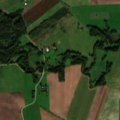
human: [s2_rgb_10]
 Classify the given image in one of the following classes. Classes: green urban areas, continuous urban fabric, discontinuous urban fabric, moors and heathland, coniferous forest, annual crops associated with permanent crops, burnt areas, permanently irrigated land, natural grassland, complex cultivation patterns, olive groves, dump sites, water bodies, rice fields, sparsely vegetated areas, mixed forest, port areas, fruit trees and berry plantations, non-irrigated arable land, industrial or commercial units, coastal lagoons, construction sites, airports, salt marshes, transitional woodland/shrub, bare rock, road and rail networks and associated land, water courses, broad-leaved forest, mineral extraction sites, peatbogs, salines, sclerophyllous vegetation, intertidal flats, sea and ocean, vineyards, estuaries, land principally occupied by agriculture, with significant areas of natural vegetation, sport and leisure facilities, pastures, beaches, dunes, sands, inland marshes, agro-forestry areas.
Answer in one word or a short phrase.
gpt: non-irrigated arable land, land principally occupied by agriculture, with significant areas of natural vegetation, coniferous forest, transitional woodland/shrub